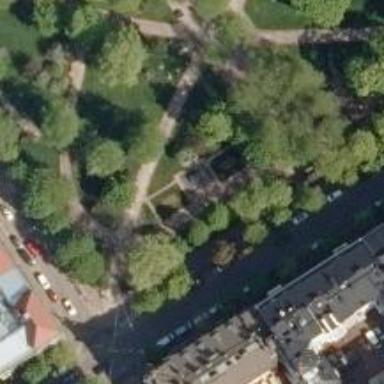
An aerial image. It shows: Historic memorial.